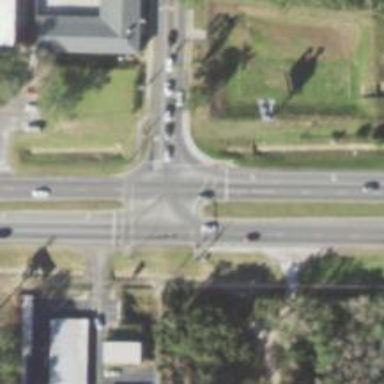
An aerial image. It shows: Marked road crossing with lines.